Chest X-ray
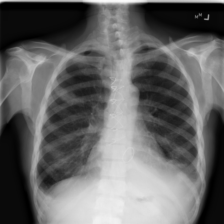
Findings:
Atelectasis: negative
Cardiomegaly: negative
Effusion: negative
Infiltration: negative
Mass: negative
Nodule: negative
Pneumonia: negative
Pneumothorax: negative
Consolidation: negative
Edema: negative
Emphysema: negative
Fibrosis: negative
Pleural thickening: negative
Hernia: negative